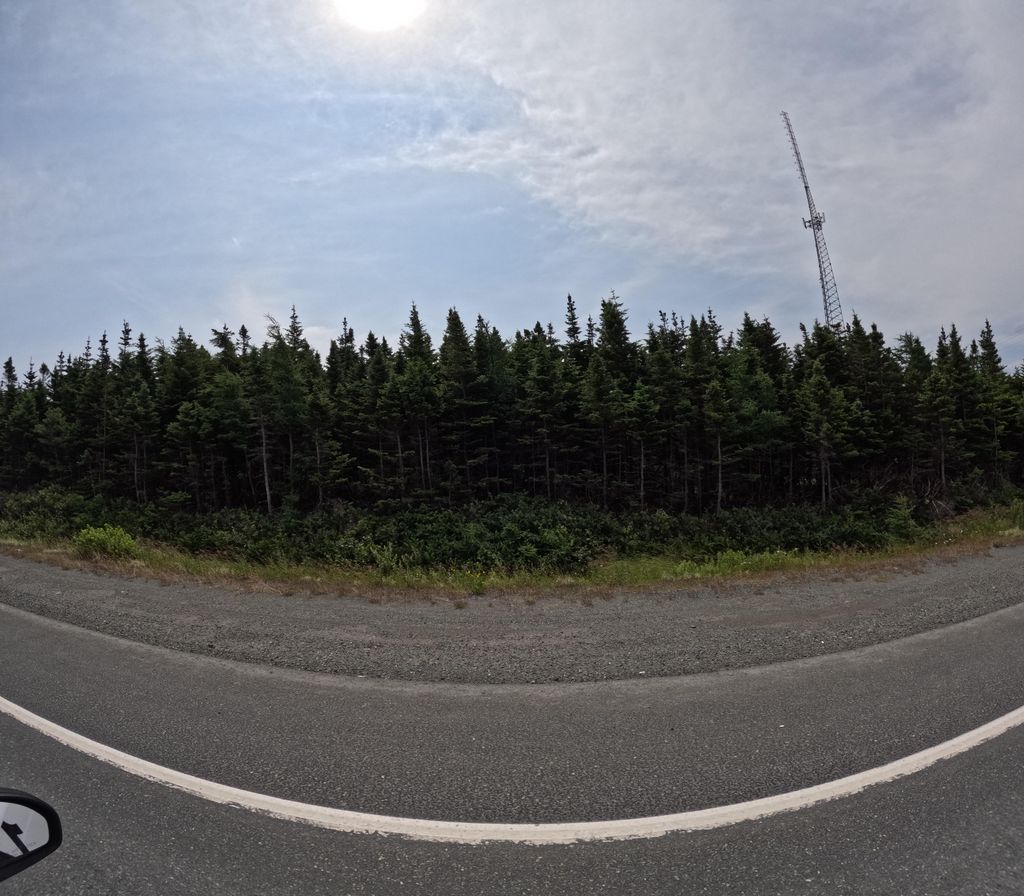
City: st_johns